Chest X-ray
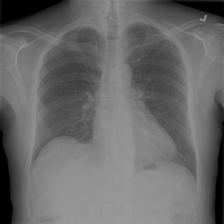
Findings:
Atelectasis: negative
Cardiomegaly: negative
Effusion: negative
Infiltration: positive
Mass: negative
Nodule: negative
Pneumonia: negative
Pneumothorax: negative
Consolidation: negative
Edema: negative
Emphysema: negative
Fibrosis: negative
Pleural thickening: negative
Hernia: negative